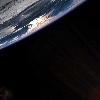
Label: space